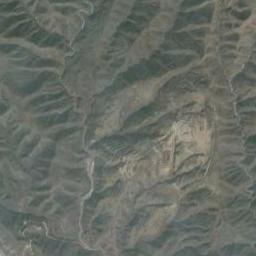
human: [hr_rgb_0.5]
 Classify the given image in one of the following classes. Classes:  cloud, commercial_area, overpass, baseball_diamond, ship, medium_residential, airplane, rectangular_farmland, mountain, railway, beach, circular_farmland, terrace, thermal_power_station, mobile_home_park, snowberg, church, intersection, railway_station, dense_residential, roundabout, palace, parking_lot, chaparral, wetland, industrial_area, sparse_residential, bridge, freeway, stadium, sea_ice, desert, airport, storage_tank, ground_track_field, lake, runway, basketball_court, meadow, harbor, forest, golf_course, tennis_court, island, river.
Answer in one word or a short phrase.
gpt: mountain